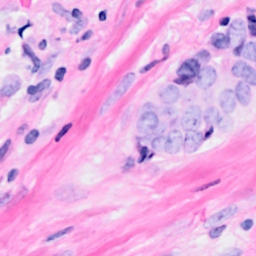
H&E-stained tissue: Breast